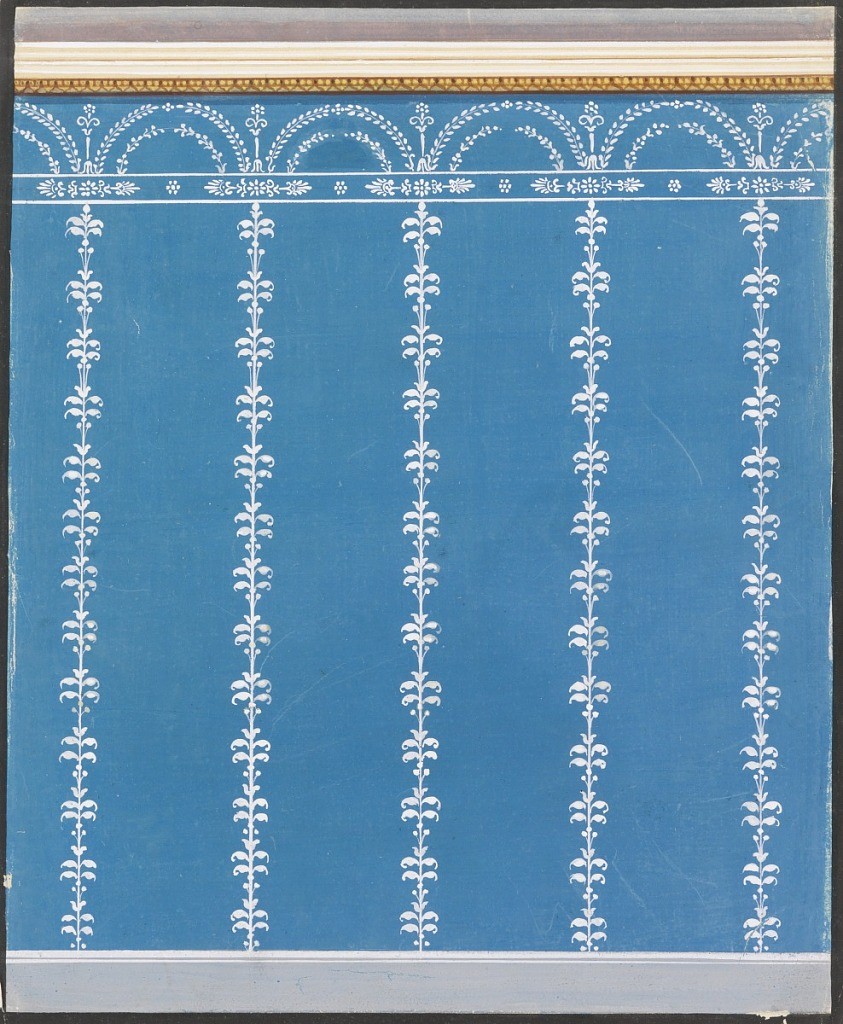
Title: Wallpaper Design
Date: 1825–35
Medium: Brush and gouache, graphite on white paper
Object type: Drawing
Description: A dado is shown at the bottom, an entablature consisting of a few moldings beneath two darkly colored stripes on top. The moldings at the bottom of the entablature are colored yellow and brown and show ornamentations. The panel is dark blue and decorated in white. Vertical stems with leaves and seeds support a horizontal band which shows clasp motifs alternating with rosettes. The vertical stems are continued above the band by calyx stands with petals. They are connected by semicircles formed by boughs and a rosette. Shorter boughs form incomplete semicircles, beneath the upper ones.